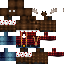
A male human skin with dark skin, wearing brown long hair dressed in a blue hoodie and black pants, featuring a closed mouth.